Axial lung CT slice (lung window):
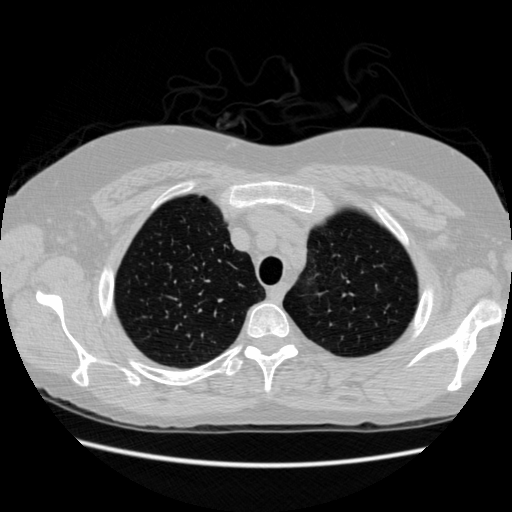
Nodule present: no